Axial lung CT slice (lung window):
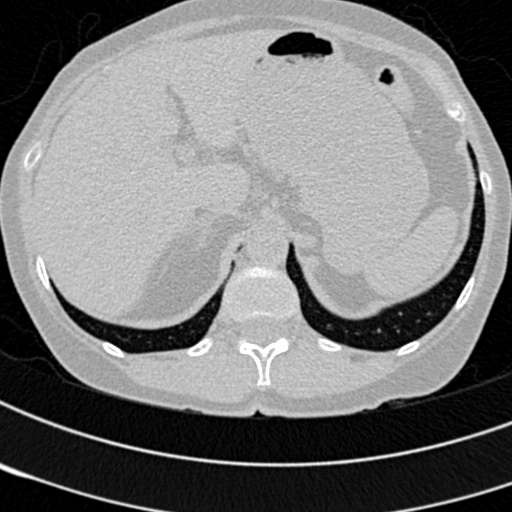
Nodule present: no